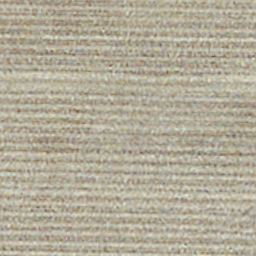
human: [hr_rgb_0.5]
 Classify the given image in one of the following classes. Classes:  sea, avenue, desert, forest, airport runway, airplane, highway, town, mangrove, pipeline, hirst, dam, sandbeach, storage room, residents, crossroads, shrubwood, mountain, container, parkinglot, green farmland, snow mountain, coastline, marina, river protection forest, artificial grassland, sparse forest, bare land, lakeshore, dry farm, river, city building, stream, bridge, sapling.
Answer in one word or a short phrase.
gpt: dry farm